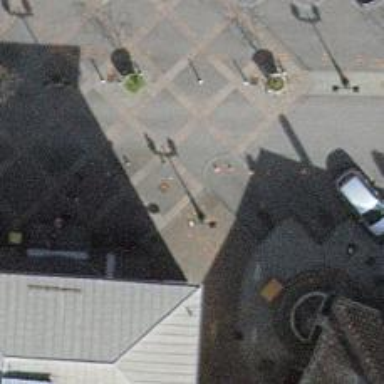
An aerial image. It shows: Diagonal street-side parking available as amenity.